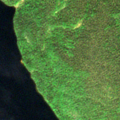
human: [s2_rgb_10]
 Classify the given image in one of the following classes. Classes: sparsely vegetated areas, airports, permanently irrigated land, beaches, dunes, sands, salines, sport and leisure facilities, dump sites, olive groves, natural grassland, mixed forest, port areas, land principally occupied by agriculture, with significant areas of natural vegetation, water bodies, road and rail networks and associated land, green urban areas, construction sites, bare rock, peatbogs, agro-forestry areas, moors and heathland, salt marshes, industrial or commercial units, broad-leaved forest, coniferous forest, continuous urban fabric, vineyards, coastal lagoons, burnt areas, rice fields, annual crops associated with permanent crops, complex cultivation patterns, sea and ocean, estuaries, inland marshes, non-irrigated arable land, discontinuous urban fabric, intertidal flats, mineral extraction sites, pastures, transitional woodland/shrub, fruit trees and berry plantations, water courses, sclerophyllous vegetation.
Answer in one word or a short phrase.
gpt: coniferous forest, mixed forest, water bodies